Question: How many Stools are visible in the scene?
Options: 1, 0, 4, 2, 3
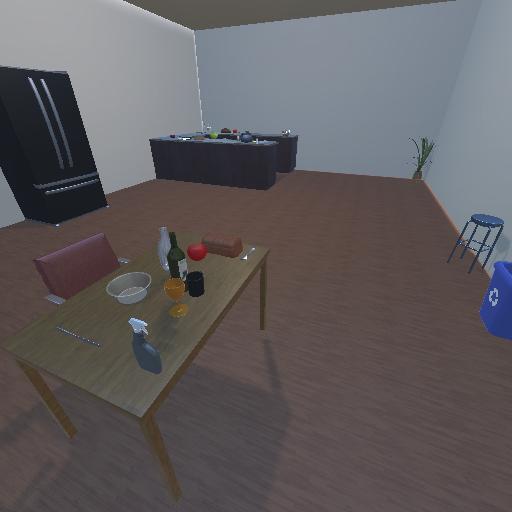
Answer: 1